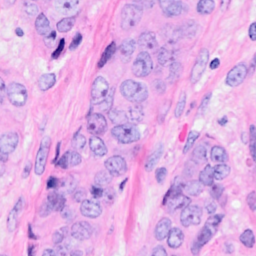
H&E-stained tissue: Breast